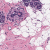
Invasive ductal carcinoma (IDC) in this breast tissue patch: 0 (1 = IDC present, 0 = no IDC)